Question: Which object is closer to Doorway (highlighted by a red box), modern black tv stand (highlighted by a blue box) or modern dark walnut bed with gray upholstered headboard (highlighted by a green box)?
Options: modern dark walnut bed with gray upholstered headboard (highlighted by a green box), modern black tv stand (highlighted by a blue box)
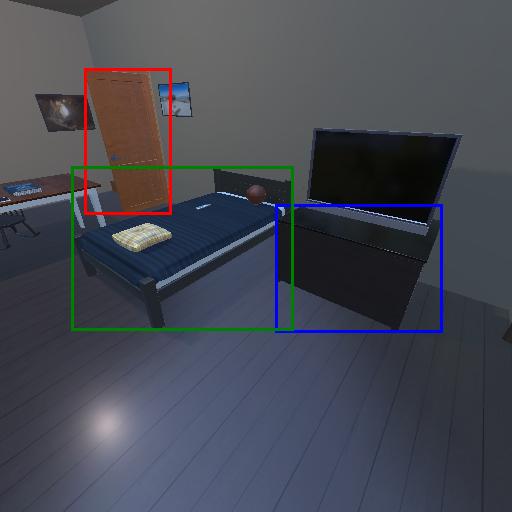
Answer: modern dark walnut bed with gray upholstered headboard (highlighted by a green box)